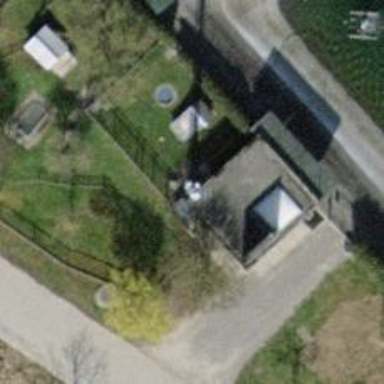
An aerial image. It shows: Mast tower used for communication.